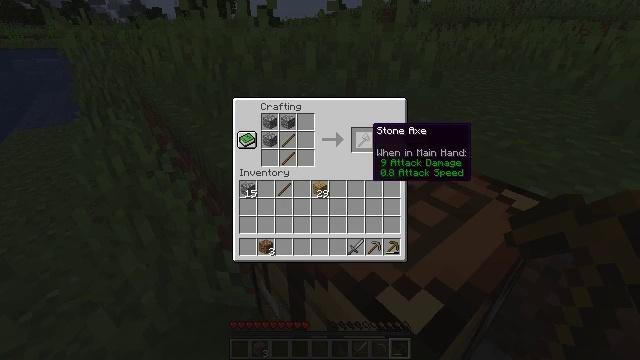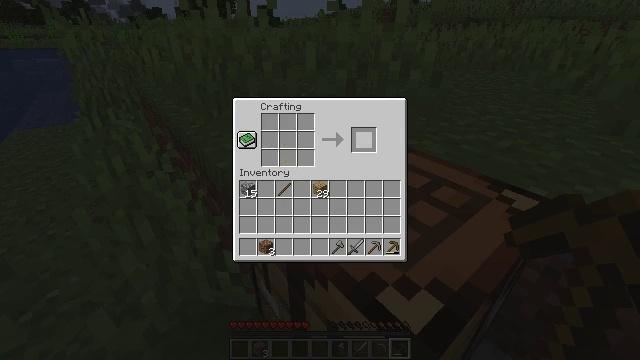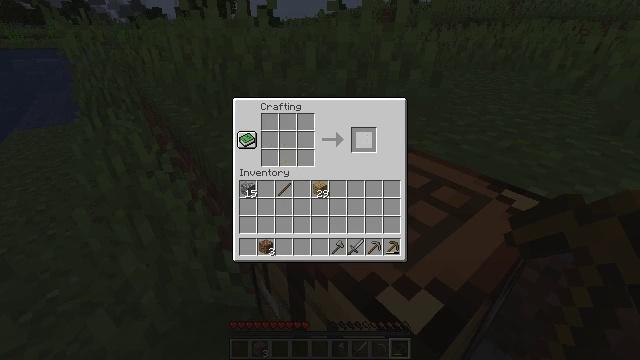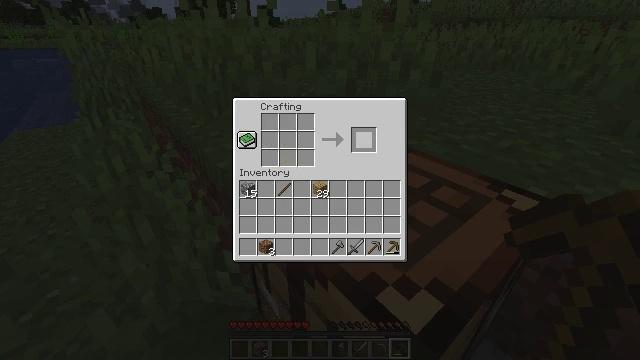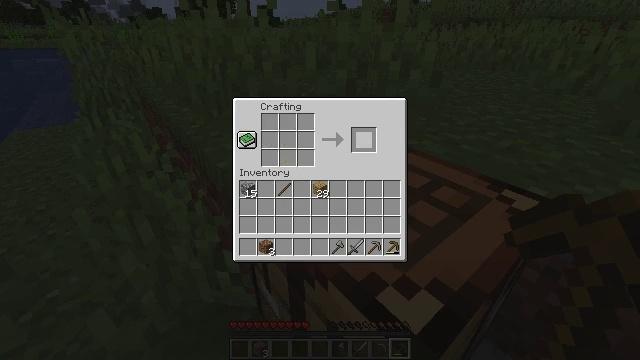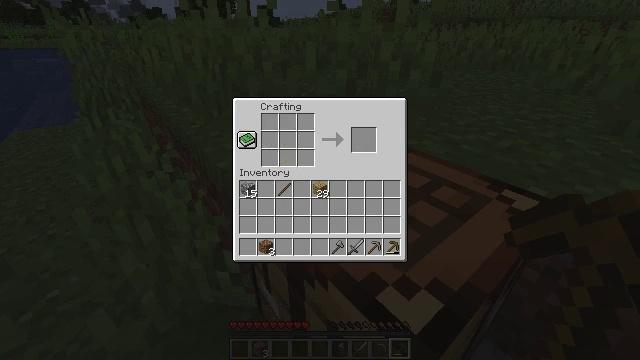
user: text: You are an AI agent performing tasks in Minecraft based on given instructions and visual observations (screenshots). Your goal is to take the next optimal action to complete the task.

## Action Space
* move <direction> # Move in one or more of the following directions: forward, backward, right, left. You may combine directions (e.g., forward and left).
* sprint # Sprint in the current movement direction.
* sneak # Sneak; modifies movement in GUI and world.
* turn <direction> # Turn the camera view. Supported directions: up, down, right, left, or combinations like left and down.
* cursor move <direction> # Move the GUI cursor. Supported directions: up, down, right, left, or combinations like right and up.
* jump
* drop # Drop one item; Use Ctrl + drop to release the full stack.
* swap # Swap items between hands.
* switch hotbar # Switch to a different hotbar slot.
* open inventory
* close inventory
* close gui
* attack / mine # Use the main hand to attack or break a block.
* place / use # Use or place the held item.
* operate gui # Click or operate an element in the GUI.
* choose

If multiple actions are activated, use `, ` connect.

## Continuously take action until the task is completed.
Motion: motion action
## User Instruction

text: Use the crafting table to make a stone axe.
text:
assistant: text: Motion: sneak, operate gui
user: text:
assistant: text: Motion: sneak, operate gui
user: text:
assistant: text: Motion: sneak, operate gui
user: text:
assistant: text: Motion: sneak, cursor move down
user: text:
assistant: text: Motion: sneak, cursor move left and down
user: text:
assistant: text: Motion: sneak